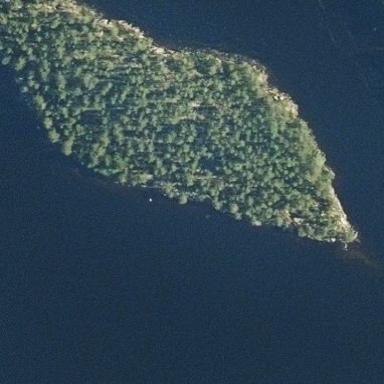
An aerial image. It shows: Islet in woodland nature reserve.